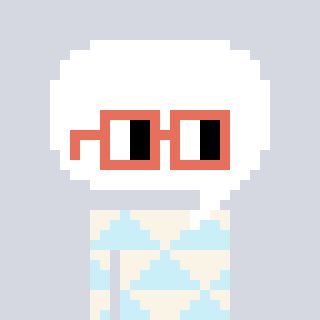
a pixel art character with square orange glasses, a speech bubble-shaped head and a cold-colored body on a cool background